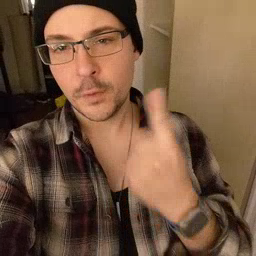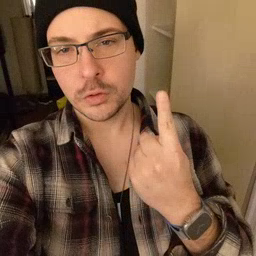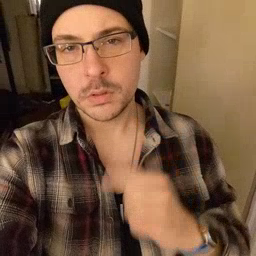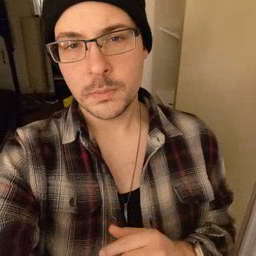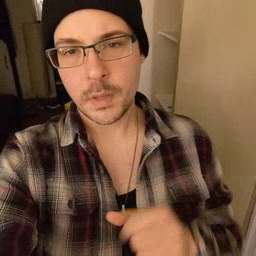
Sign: first